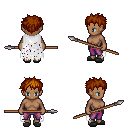
a pixel art fantasy rpg character, female body template, human, dark skin, white tattered cape, magenta pants, brunette bedhead hairstyle, gray slippers, spear, four views (front, back, left, right), 2x2 character sprite sheet, small pixel art, hard edges, no anti-aliasing